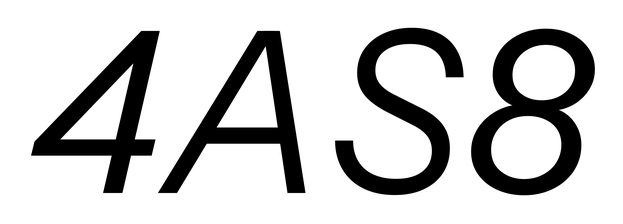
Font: InstrumentSans-Italic_Italic